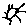
Label: sun